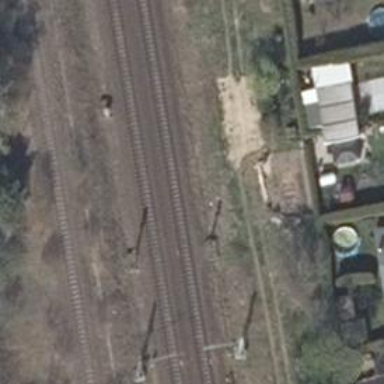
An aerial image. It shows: Railway signal.